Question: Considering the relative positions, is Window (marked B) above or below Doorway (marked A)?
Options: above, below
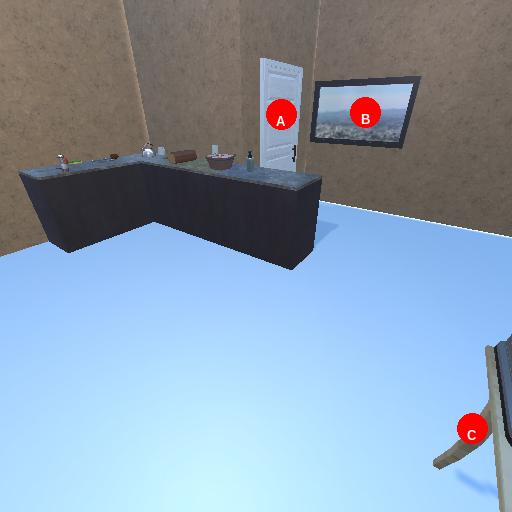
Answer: above